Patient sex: M
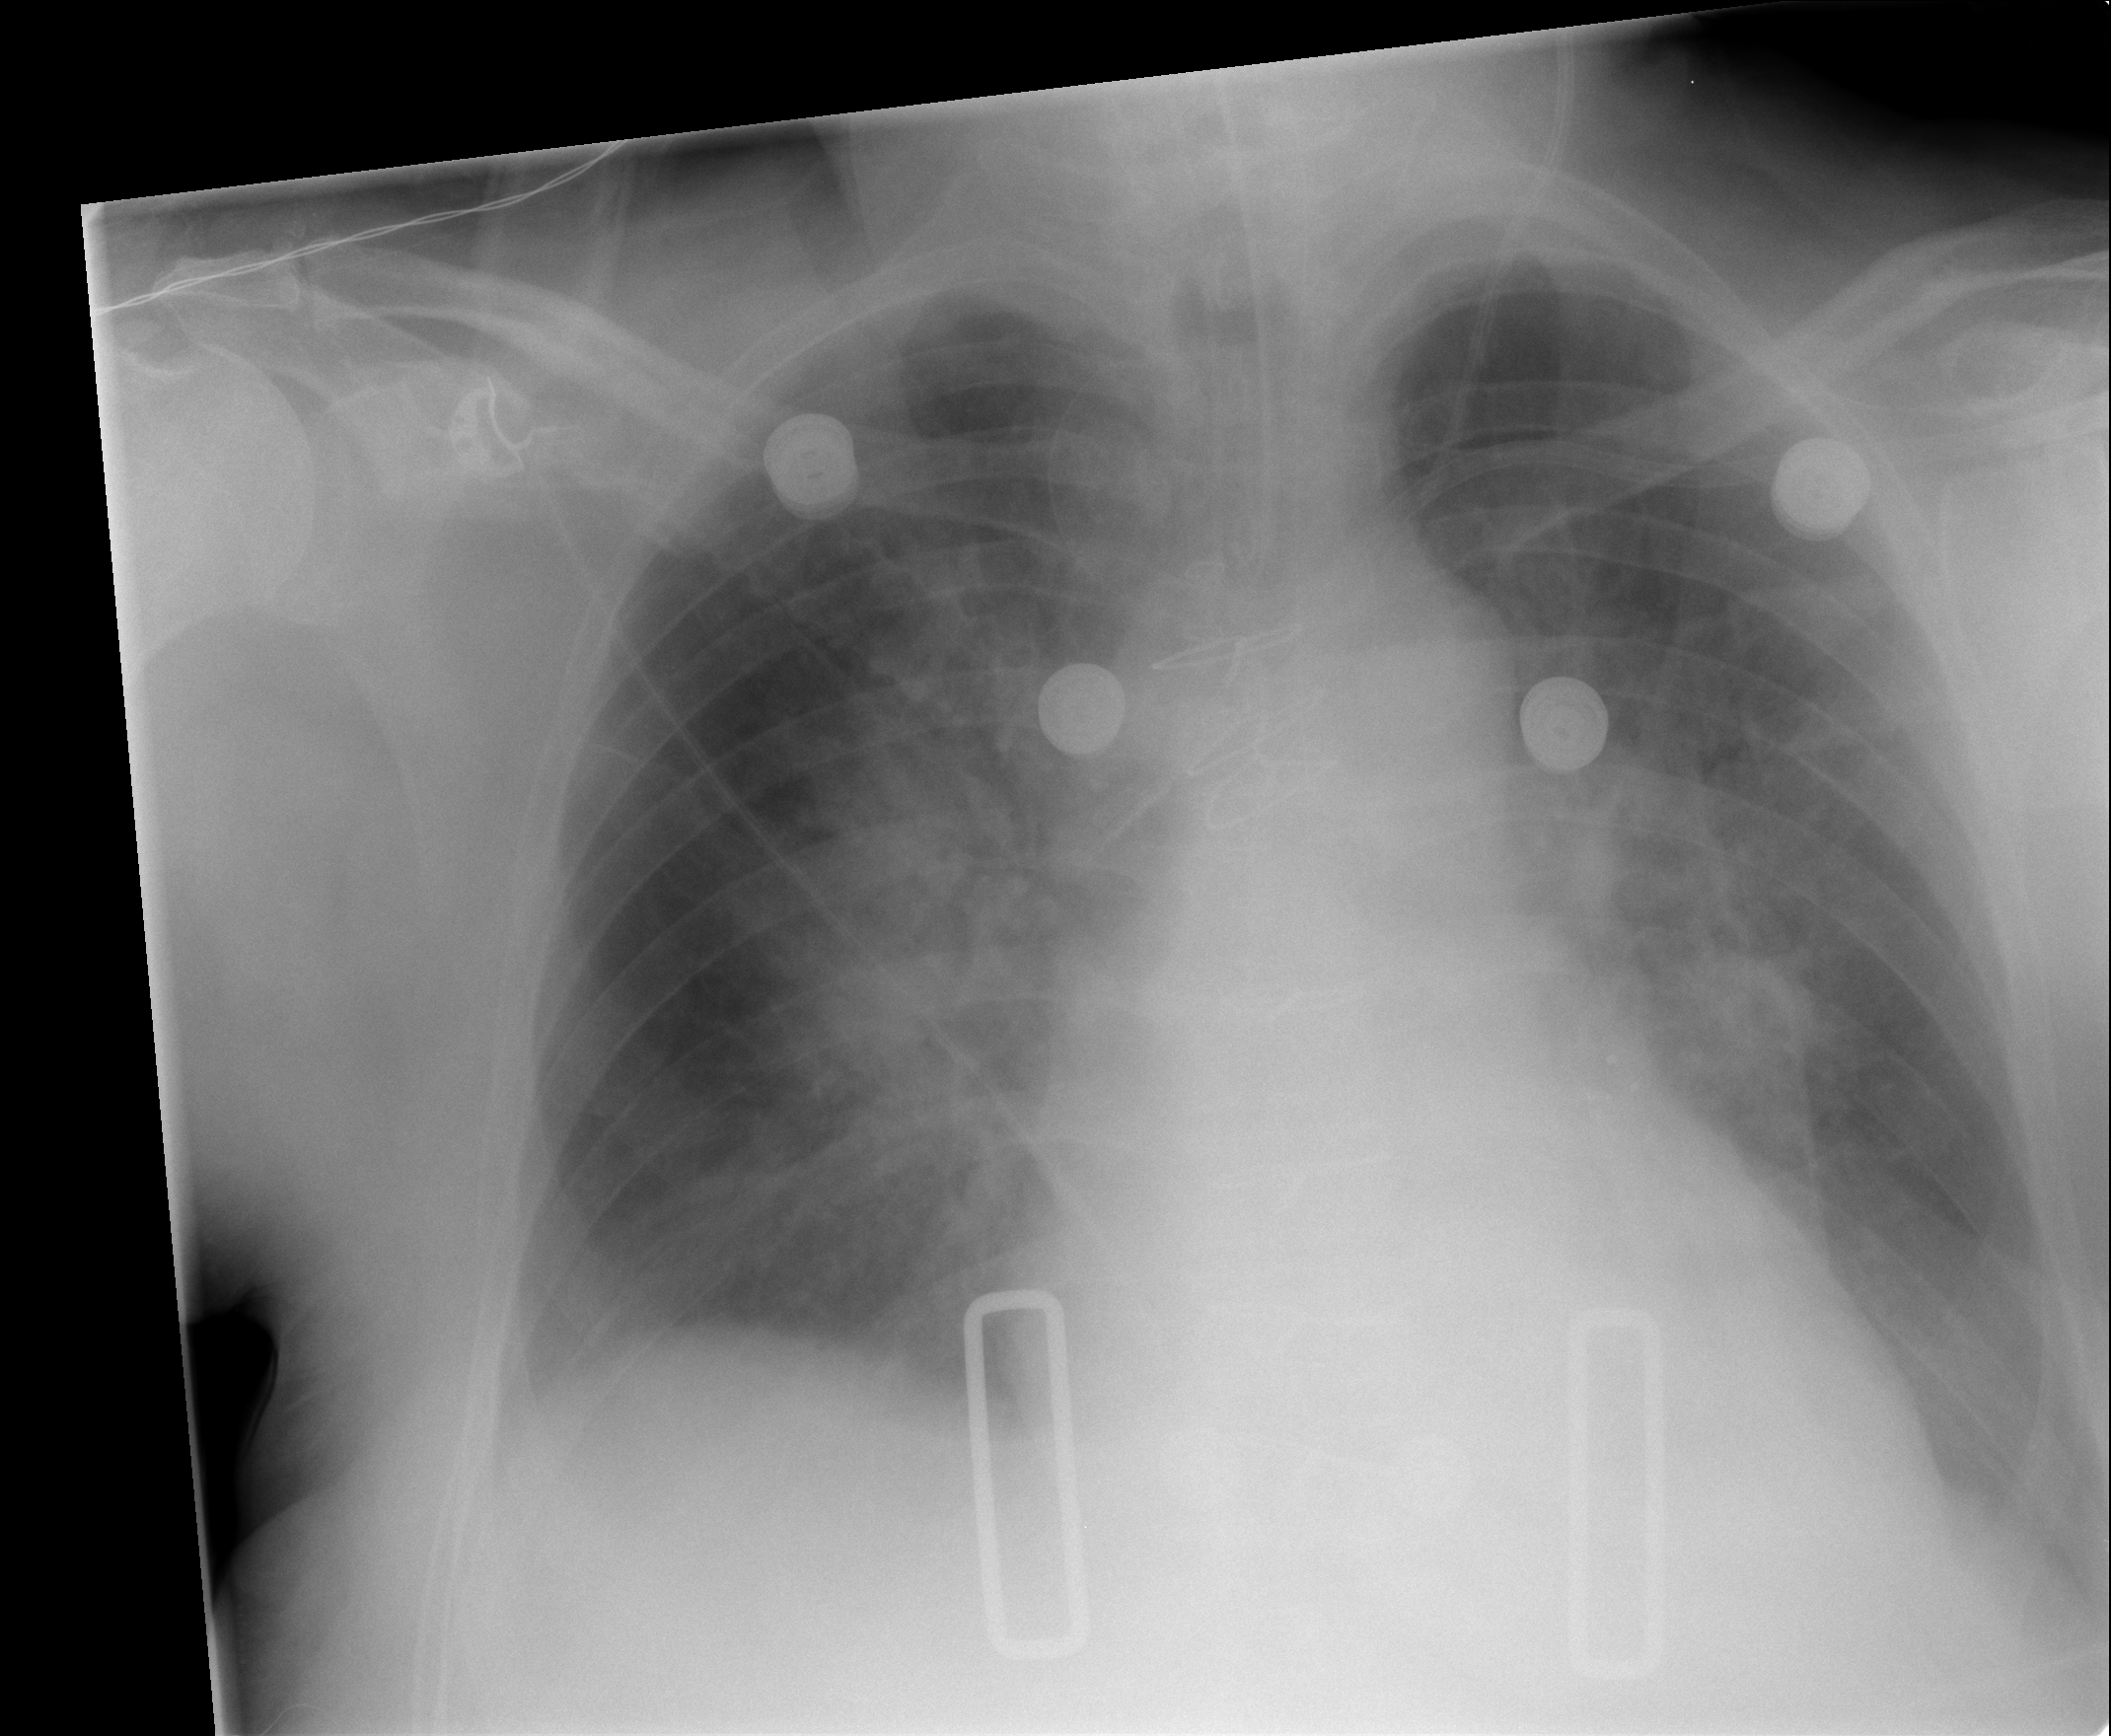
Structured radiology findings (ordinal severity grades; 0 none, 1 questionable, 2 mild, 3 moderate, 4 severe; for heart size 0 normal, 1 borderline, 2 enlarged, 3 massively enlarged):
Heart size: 2
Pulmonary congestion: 2
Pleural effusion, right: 2
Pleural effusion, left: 2
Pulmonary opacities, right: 3
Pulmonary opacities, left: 3
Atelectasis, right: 2
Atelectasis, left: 2